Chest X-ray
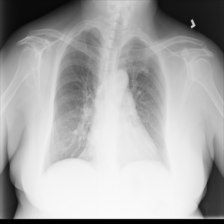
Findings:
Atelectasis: negative
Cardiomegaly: negative
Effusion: negative
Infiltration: negative
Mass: negative
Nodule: negative
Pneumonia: negative
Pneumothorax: negative
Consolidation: negative
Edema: negative
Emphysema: negative
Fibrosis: negative
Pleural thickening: negative
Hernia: negative